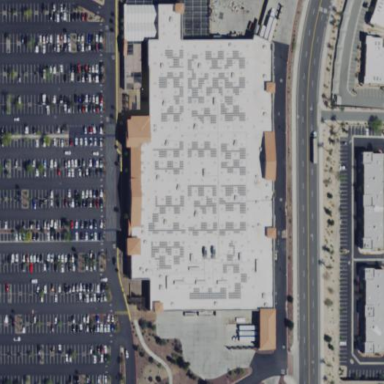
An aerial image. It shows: Retail building housing supermarket.